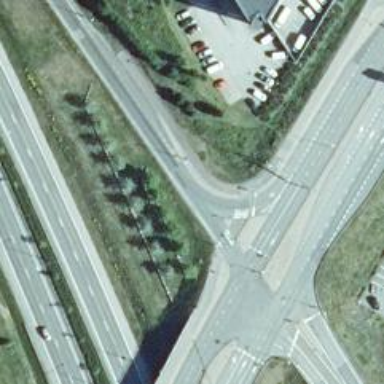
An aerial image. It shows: Asphalt trunk link road.